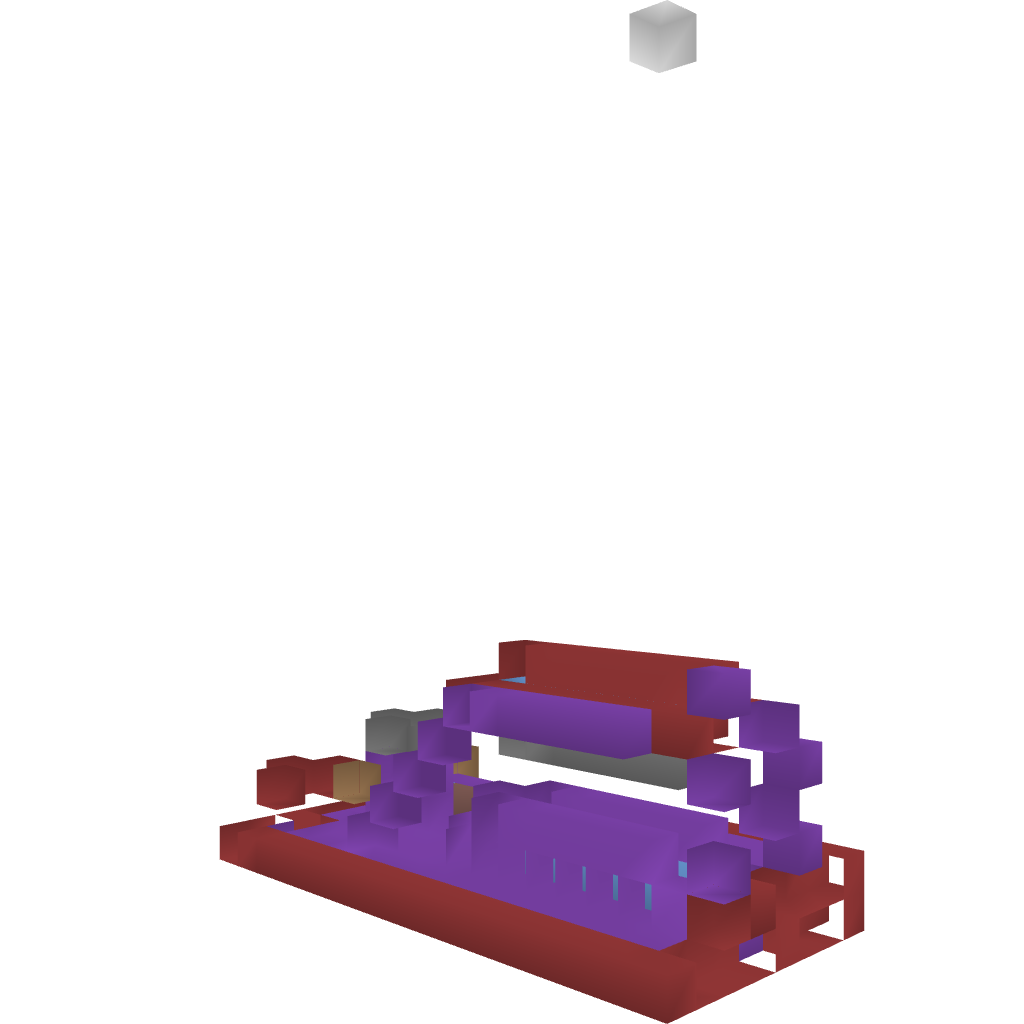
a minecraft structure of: Biggest Cannon Ever! bad low quality